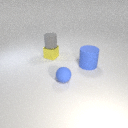
large blue rubber cylinder behind small blue rubber sphere